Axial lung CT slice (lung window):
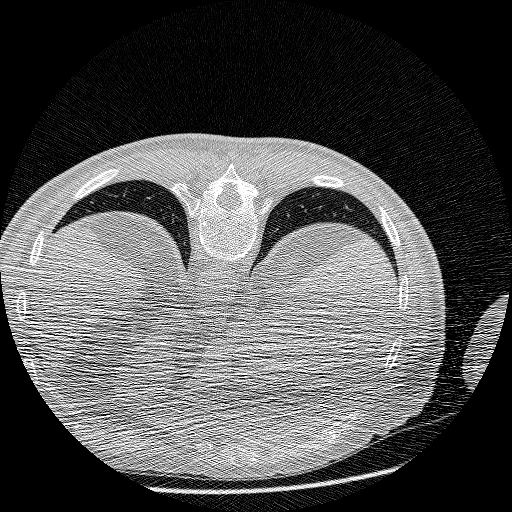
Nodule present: no